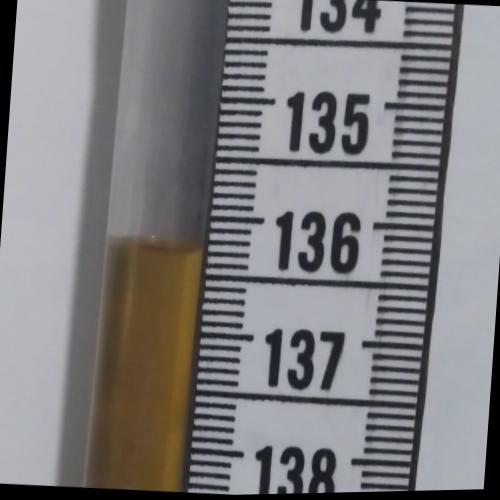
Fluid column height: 136.3 cm